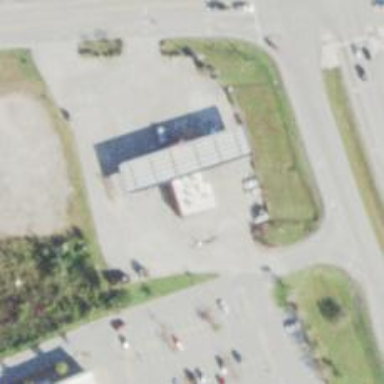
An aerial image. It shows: Convenience shop.